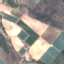
Label: PermanentCrop